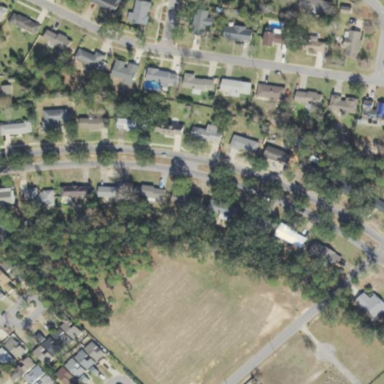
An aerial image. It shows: This residential area consists of single-family homes.